Question: There is a catalog about my new program, but I can't understand what these documents represent

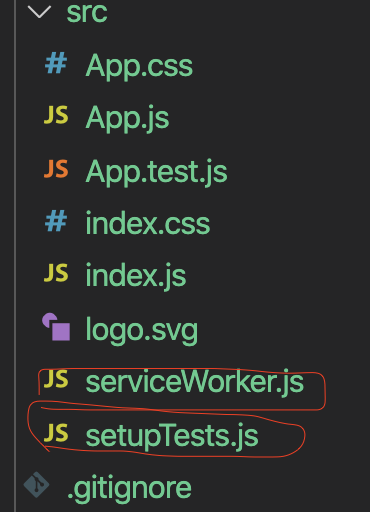
Answer: You can find more information about the structure that create-react-app generates in its docs:
<URL>
serviceWorker: <URL>
setupTests: <URL>